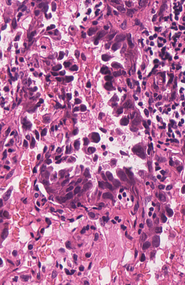
Tumor epithelial tissue: yes
Tumor-associated stroma tissue: yes
Normal tissue: no